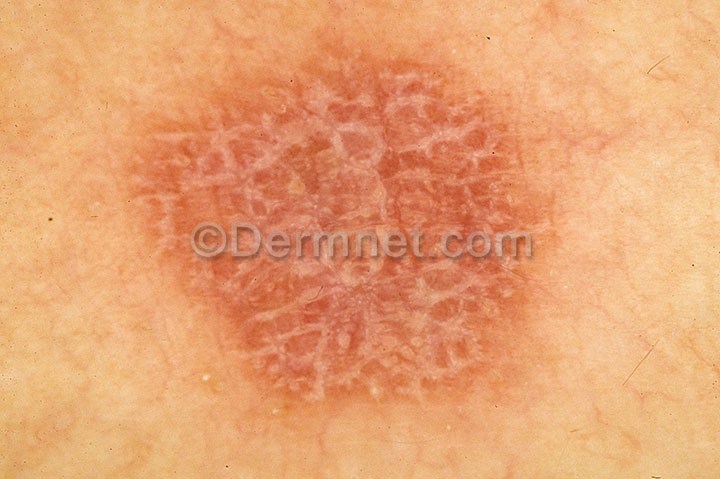
Disease: Nail Fungus and other Nail Disease